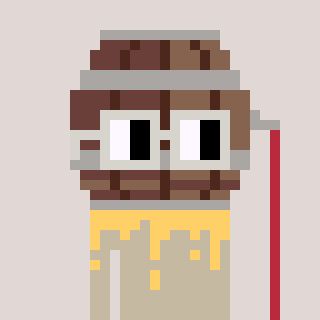
a pixel art character with square light gray glasses, a wine barrel-shaped head and a bege-colored body on a warm background